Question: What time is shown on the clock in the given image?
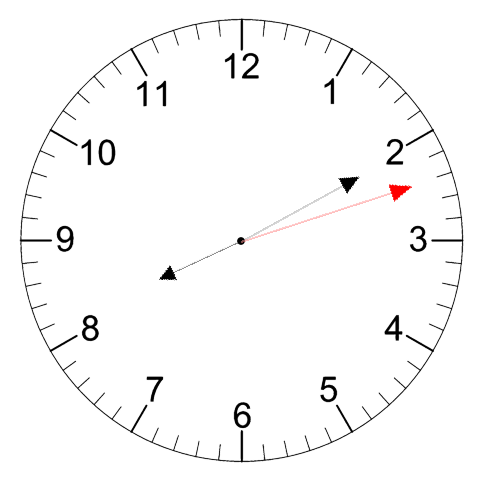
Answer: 08:10:12